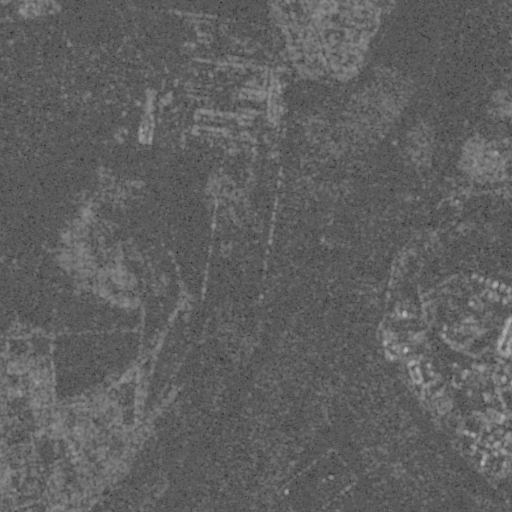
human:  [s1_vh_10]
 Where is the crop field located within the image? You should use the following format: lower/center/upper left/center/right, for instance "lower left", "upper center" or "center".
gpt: The crop field is located in the upper right of the image.
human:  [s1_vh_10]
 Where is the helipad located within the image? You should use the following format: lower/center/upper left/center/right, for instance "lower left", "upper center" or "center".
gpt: The helipad is located in the center right of the image.
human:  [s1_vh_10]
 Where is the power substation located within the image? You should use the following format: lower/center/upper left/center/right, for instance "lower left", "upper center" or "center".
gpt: The power substation is located in the center right of the image.
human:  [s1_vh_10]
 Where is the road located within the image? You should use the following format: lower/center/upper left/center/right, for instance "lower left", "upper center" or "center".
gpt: There is no road in the image.

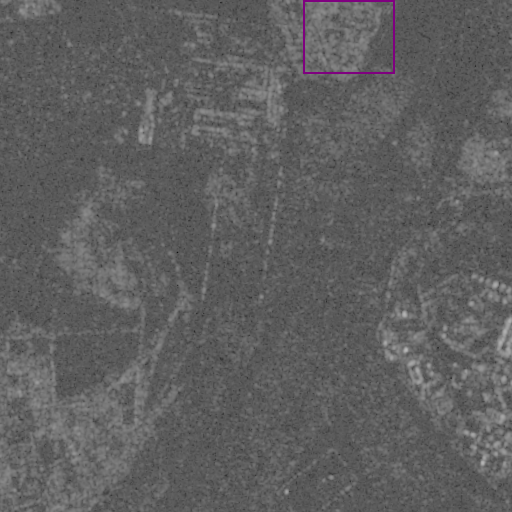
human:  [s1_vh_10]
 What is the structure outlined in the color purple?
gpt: The structure outlined in purple is a crop field.
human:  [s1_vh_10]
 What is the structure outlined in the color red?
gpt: There is no red outline.